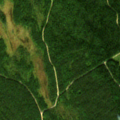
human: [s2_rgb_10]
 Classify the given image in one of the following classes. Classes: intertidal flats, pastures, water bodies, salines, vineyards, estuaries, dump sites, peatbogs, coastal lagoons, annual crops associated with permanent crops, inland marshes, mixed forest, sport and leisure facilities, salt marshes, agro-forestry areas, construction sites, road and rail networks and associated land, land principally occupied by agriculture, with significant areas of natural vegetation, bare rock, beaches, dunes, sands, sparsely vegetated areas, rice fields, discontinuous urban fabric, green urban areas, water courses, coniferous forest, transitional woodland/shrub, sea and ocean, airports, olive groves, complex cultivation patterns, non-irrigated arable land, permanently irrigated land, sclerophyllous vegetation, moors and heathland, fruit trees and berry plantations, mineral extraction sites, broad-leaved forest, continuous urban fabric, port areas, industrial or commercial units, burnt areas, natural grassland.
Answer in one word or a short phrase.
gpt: coniferous forest, mixed forest